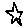
Label: star